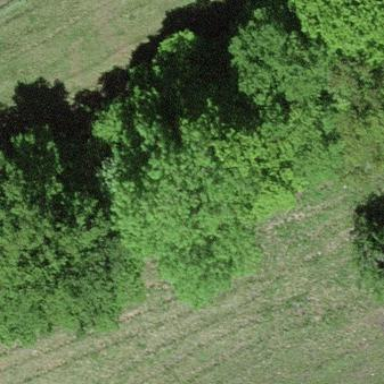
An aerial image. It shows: Beautiful woodland area.